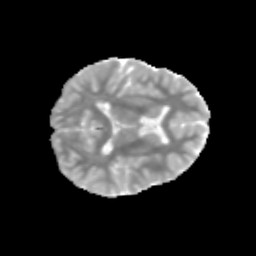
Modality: MD
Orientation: axial
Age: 10
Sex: female
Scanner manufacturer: siemens
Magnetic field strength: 3 T
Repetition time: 3.8 s
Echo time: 0.07 s